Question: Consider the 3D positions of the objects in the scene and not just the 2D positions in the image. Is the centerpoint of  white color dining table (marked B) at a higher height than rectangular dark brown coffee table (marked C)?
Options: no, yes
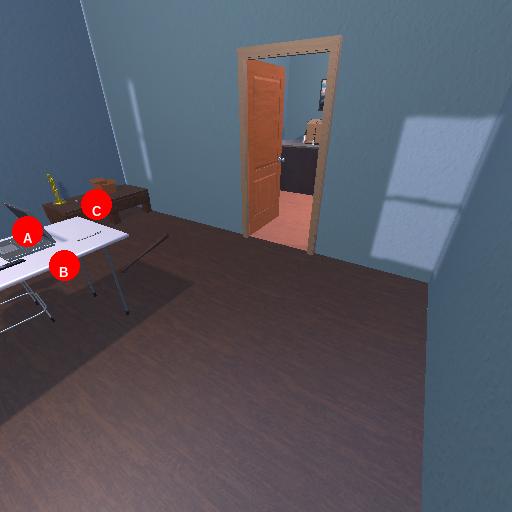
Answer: no